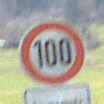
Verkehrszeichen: Geschwindigkeit100
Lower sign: HinweisDurchVerbaleAngabe6
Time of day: MorningAfternoon
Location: Outdoor (Nature)
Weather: PartlyCloudy
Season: NotSpecified
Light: Natural